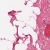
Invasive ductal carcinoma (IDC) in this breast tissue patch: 0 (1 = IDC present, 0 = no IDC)